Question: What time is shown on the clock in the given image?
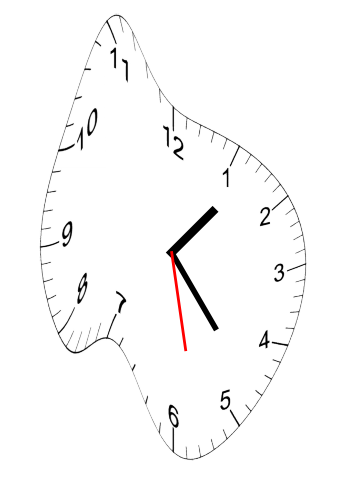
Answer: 01:23:28